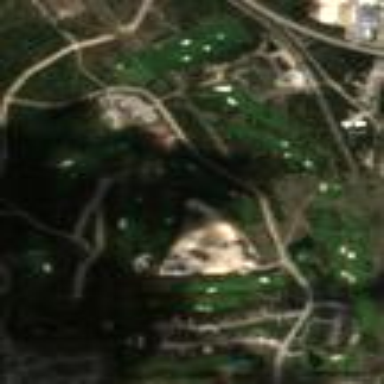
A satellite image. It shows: Golf course.